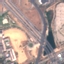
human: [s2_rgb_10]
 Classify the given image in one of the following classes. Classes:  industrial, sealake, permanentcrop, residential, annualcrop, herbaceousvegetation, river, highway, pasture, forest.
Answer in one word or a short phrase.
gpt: Highway